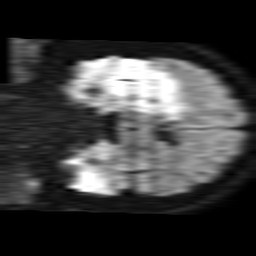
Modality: TRACE
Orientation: coronal
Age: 45
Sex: male
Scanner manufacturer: philips
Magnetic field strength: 1.5 T
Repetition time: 3.398 s
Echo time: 0.06922 s